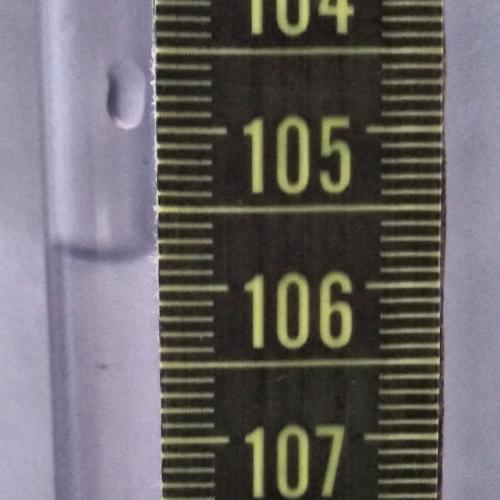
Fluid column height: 105.8 cm